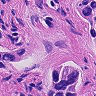
Metastatic tissue present: yes